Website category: jobs
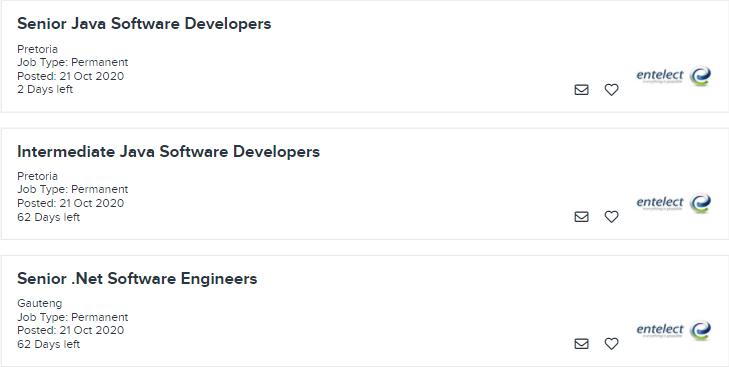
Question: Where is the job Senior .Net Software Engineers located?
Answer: Gauteng

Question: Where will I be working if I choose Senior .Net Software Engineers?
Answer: Gauteng

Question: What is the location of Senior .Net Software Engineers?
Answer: Gauteng

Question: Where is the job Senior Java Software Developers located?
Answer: Pretoria

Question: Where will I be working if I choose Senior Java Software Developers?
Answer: Pretoria

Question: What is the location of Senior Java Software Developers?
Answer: Pretoria

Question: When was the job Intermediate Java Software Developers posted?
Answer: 21 Oct 2020

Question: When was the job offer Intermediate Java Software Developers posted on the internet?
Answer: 21 Oct 2020

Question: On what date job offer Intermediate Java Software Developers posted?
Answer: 21 Oct 2020

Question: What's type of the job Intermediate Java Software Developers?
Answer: Job Type: Permanent

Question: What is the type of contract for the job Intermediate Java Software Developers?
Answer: Job Type: Permanent

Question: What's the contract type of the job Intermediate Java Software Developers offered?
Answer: Job Type: Permanent

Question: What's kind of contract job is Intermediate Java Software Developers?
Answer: Job Type: Permanent

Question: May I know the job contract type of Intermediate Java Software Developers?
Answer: Job Type: Permanent

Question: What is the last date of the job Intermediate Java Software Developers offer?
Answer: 62 Days left

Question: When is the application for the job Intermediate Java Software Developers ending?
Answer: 62 Days left

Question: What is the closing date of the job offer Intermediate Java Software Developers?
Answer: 62 Days left

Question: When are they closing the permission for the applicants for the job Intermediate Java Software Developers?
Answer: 62 Days left

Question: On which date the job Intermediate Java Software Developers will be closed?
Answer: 62 Days left

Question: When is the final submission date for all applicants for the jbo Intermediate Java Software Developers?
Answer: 62 Days left

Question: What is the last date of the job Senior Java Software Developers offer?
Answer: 2 Days left

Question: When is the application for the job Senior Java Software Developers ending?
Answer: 2 Days left

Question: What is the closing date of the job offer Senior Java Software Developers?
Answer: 2 Days left

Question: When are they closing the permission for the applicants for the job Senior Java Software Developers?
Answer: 2 Days left

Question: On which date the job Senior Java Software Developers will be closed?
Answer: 2 Days left

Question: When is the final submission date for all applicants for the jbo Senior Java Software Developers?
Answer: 2 Days left

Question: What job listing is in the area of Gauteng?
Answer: Senior .Net Software Engineers

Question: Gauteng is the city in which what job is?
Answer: Senior .Net Software Engineers

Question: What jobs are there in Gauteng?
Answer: Senior .Net Software Engineers

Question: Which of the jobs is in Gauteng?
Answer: Senior .Net Software Engineers

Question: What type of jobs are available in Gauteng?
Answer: Senior .Net Software Engineers

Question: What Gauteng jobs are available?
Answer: Senior .Net Software Engineers